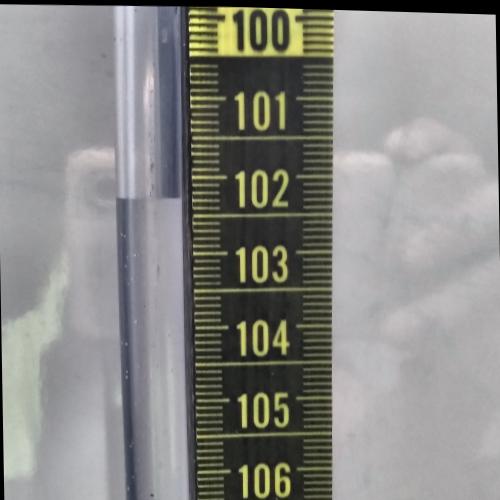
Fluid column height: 102.3 cm